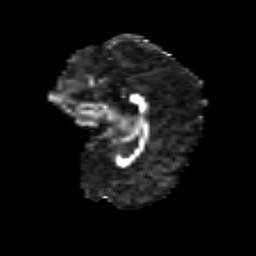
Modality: FA
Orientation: sagittal
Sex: female
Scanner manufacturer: siemens
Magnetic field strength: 3 T
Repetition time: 5 s
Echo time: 0.071 s